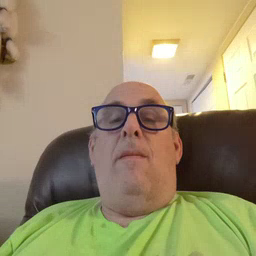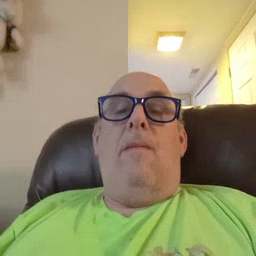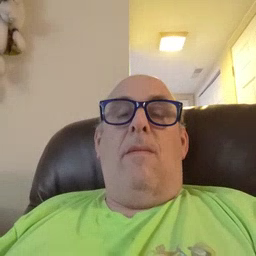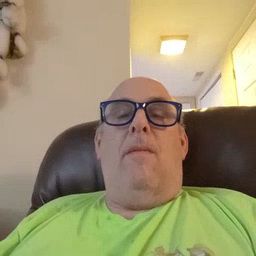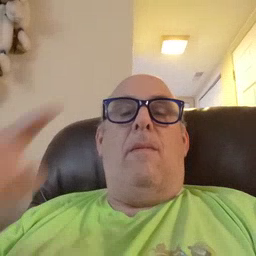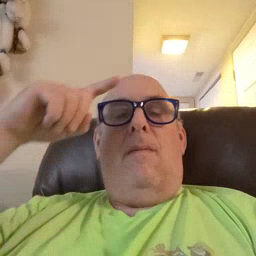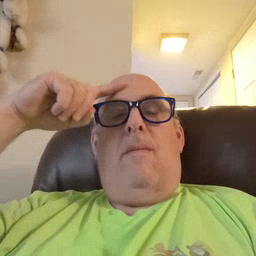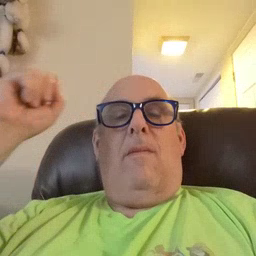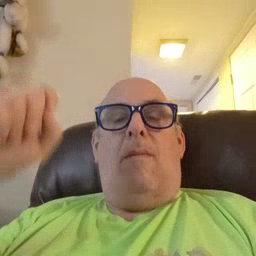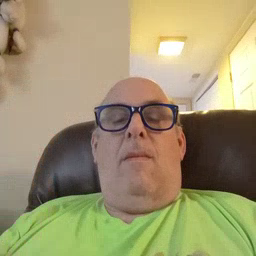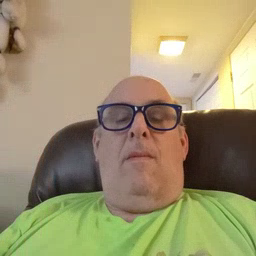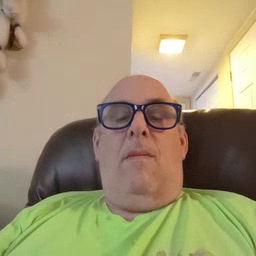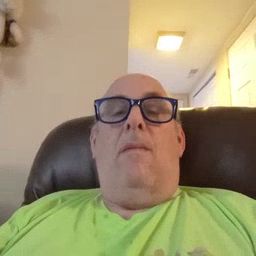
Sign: because